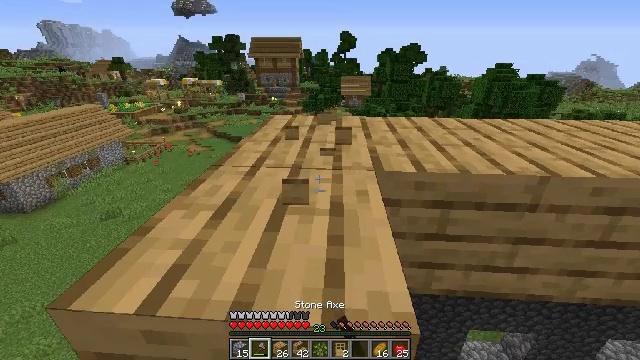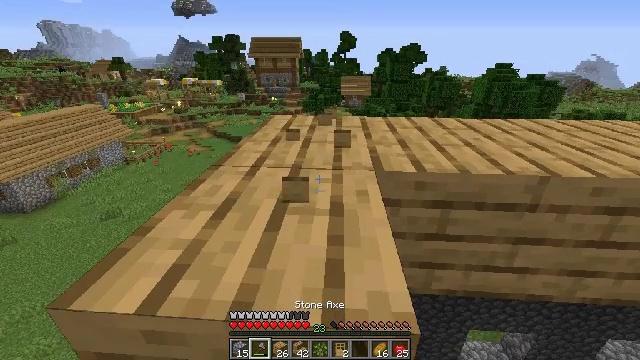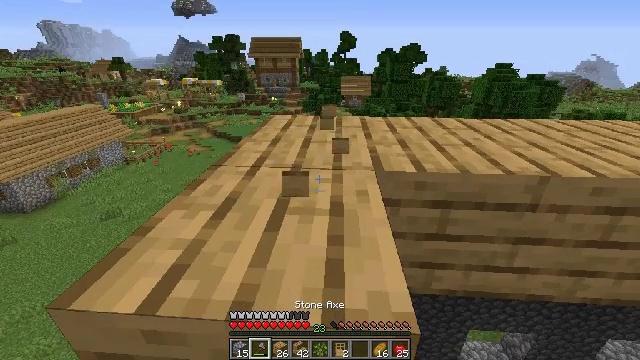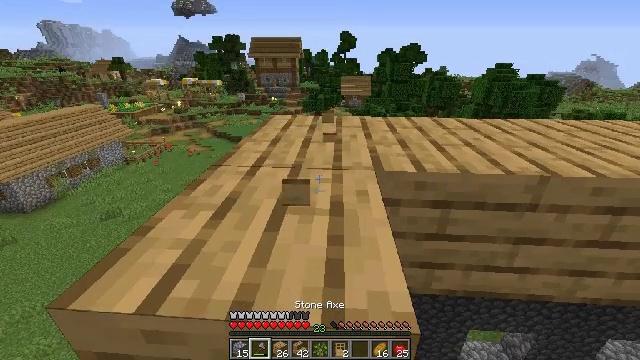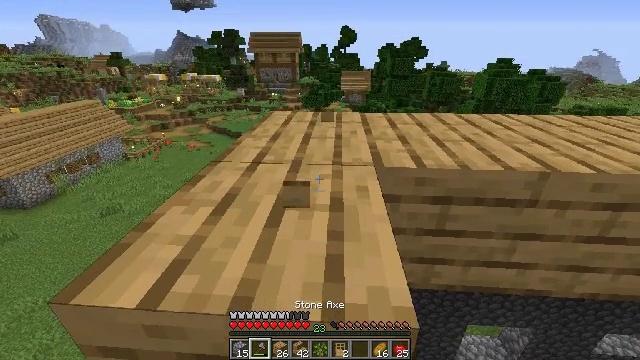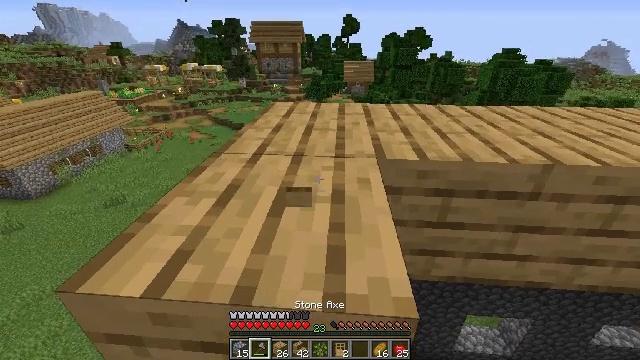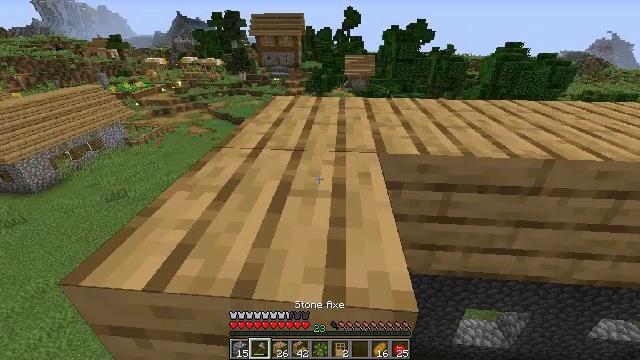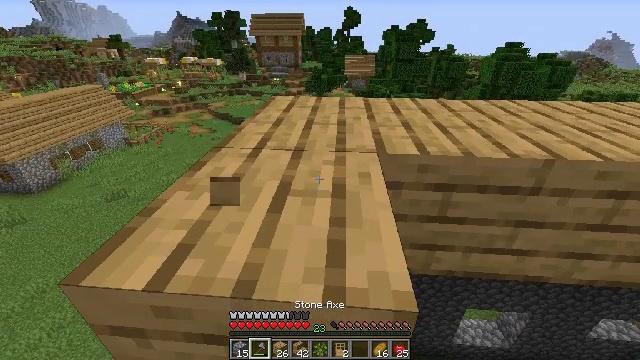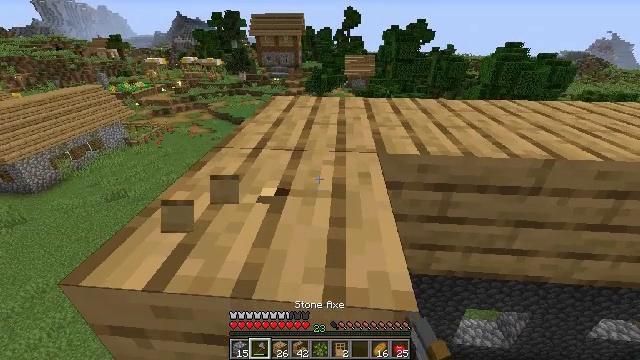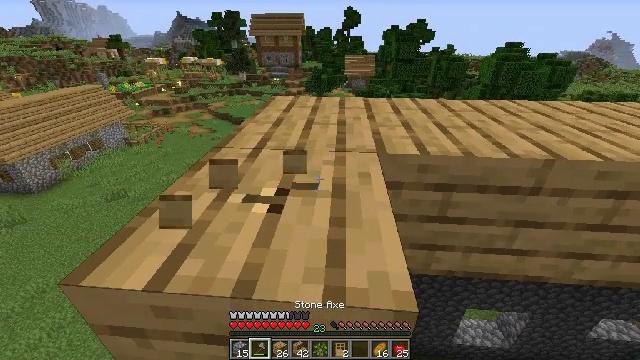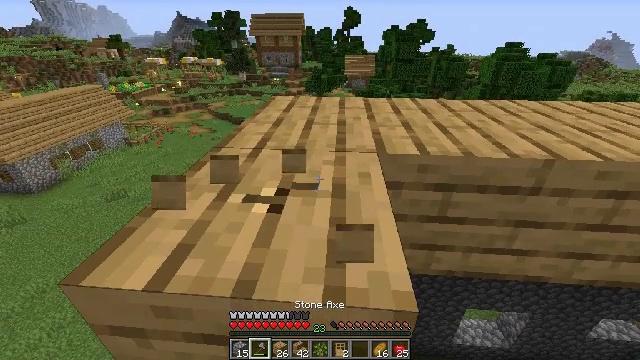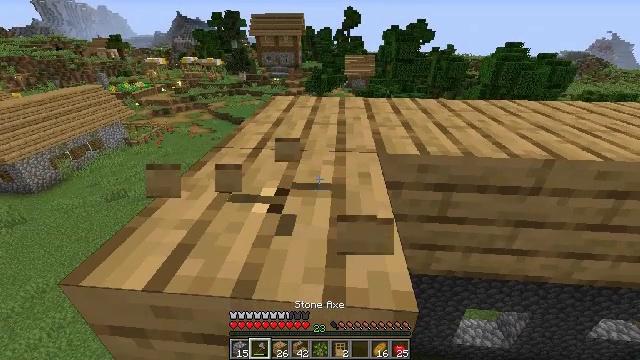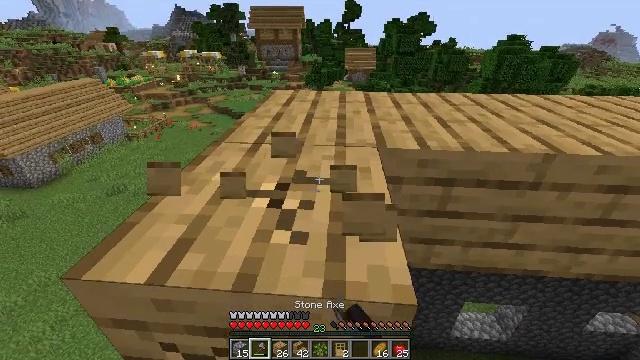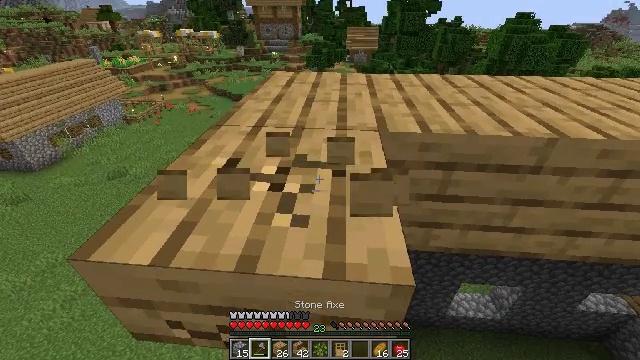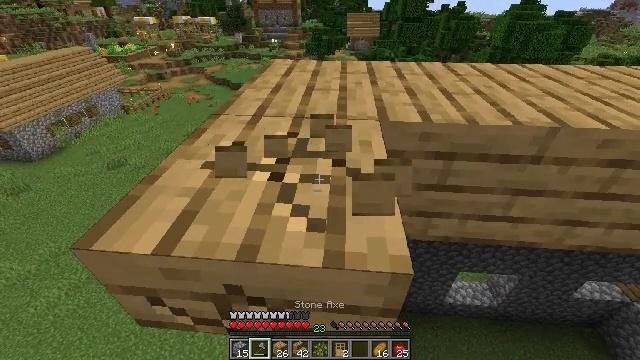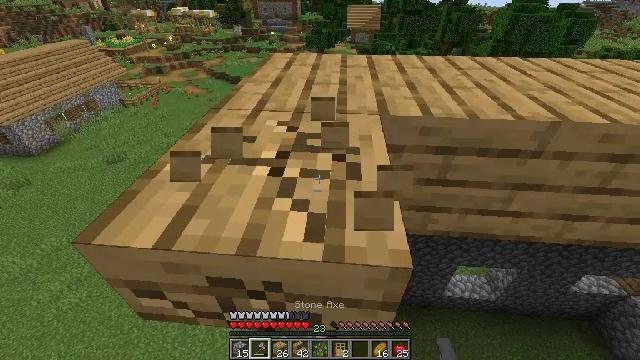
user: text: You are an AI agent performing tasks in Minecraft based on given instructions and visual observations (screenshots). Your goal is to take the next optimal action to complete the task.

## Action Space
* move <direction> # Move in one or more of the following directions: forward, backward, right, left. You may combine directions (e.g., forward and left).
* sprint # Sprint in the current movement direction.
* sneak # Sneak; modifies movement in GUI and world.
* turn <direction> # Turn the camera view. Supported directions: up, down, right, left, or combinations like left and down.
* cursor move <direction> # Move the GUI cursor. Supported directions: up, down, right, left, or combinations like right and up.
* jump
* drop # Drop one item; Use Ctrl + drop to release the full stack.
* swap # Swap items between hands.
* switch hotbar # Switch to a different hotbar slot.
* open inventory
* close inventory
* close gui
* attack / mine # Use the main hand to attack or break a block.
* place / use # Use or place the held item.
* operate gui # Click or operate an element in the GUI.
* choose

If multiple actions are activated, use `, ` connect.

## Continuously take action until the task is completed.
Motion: motion action
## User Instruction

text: Mine oak stairs.
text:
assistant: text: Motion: no_op
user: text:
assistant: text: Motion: no_op
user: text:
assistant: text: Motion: no_op
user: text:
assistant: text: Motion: no_op
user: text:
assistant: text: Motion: turn down
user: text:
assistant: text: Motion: turn down
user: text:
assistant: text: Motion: attack / mine
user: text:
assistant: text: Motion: attack / mine
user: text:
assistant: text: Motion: attack / mine
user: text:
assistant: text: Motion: attack / mine
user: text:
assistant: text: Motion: attack / mine
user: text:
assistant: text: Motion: turn down, attack / mine
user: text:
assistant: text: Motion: turn down, attack / mine
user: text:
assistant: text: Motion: turn down, attack / mine
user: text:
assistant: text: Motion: turn down, attack / mine
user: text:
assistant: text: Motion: attack / mine
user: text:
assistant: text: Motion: attack / mine
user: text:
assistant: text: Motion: attack / mine
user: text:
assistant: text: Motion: attack / mine
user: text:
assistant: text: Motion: attack / mine
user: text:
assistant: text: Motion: attack / mine
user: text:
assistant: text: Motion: attack / mine
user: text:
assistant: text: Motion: attack / mine
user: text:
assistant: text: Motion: attack / mine
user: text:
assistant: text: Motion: attack / mine
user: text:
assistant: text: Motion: attack / mine
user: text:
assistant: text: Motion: attack / mine